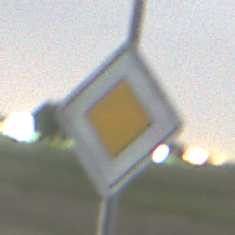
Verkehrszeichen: Vorfahrtsstrasse
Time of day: Night
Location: Outdoor (Nature)
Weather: Overcast
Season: NotSpecified
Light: Artificial